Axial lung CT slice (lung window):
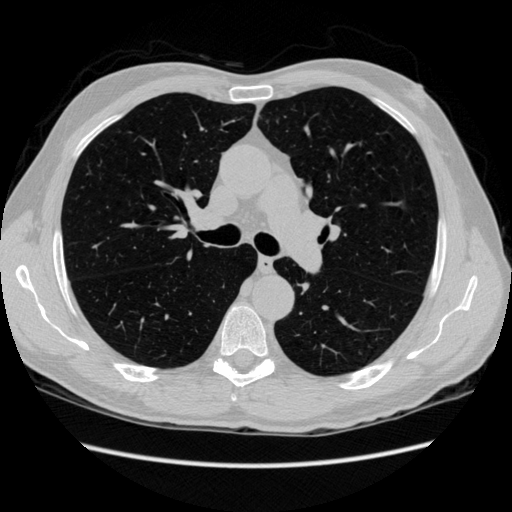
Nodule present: no